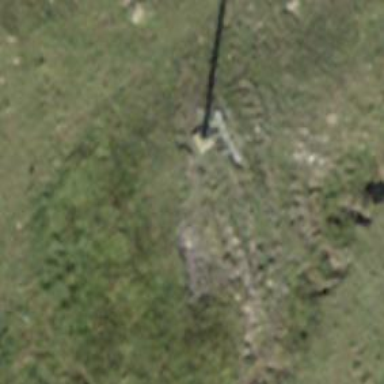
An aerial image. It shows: Pylon used for aerialway.